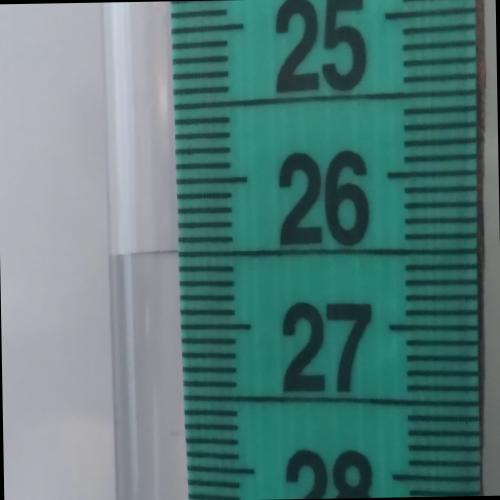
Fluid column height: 26.5 cm